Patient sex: M
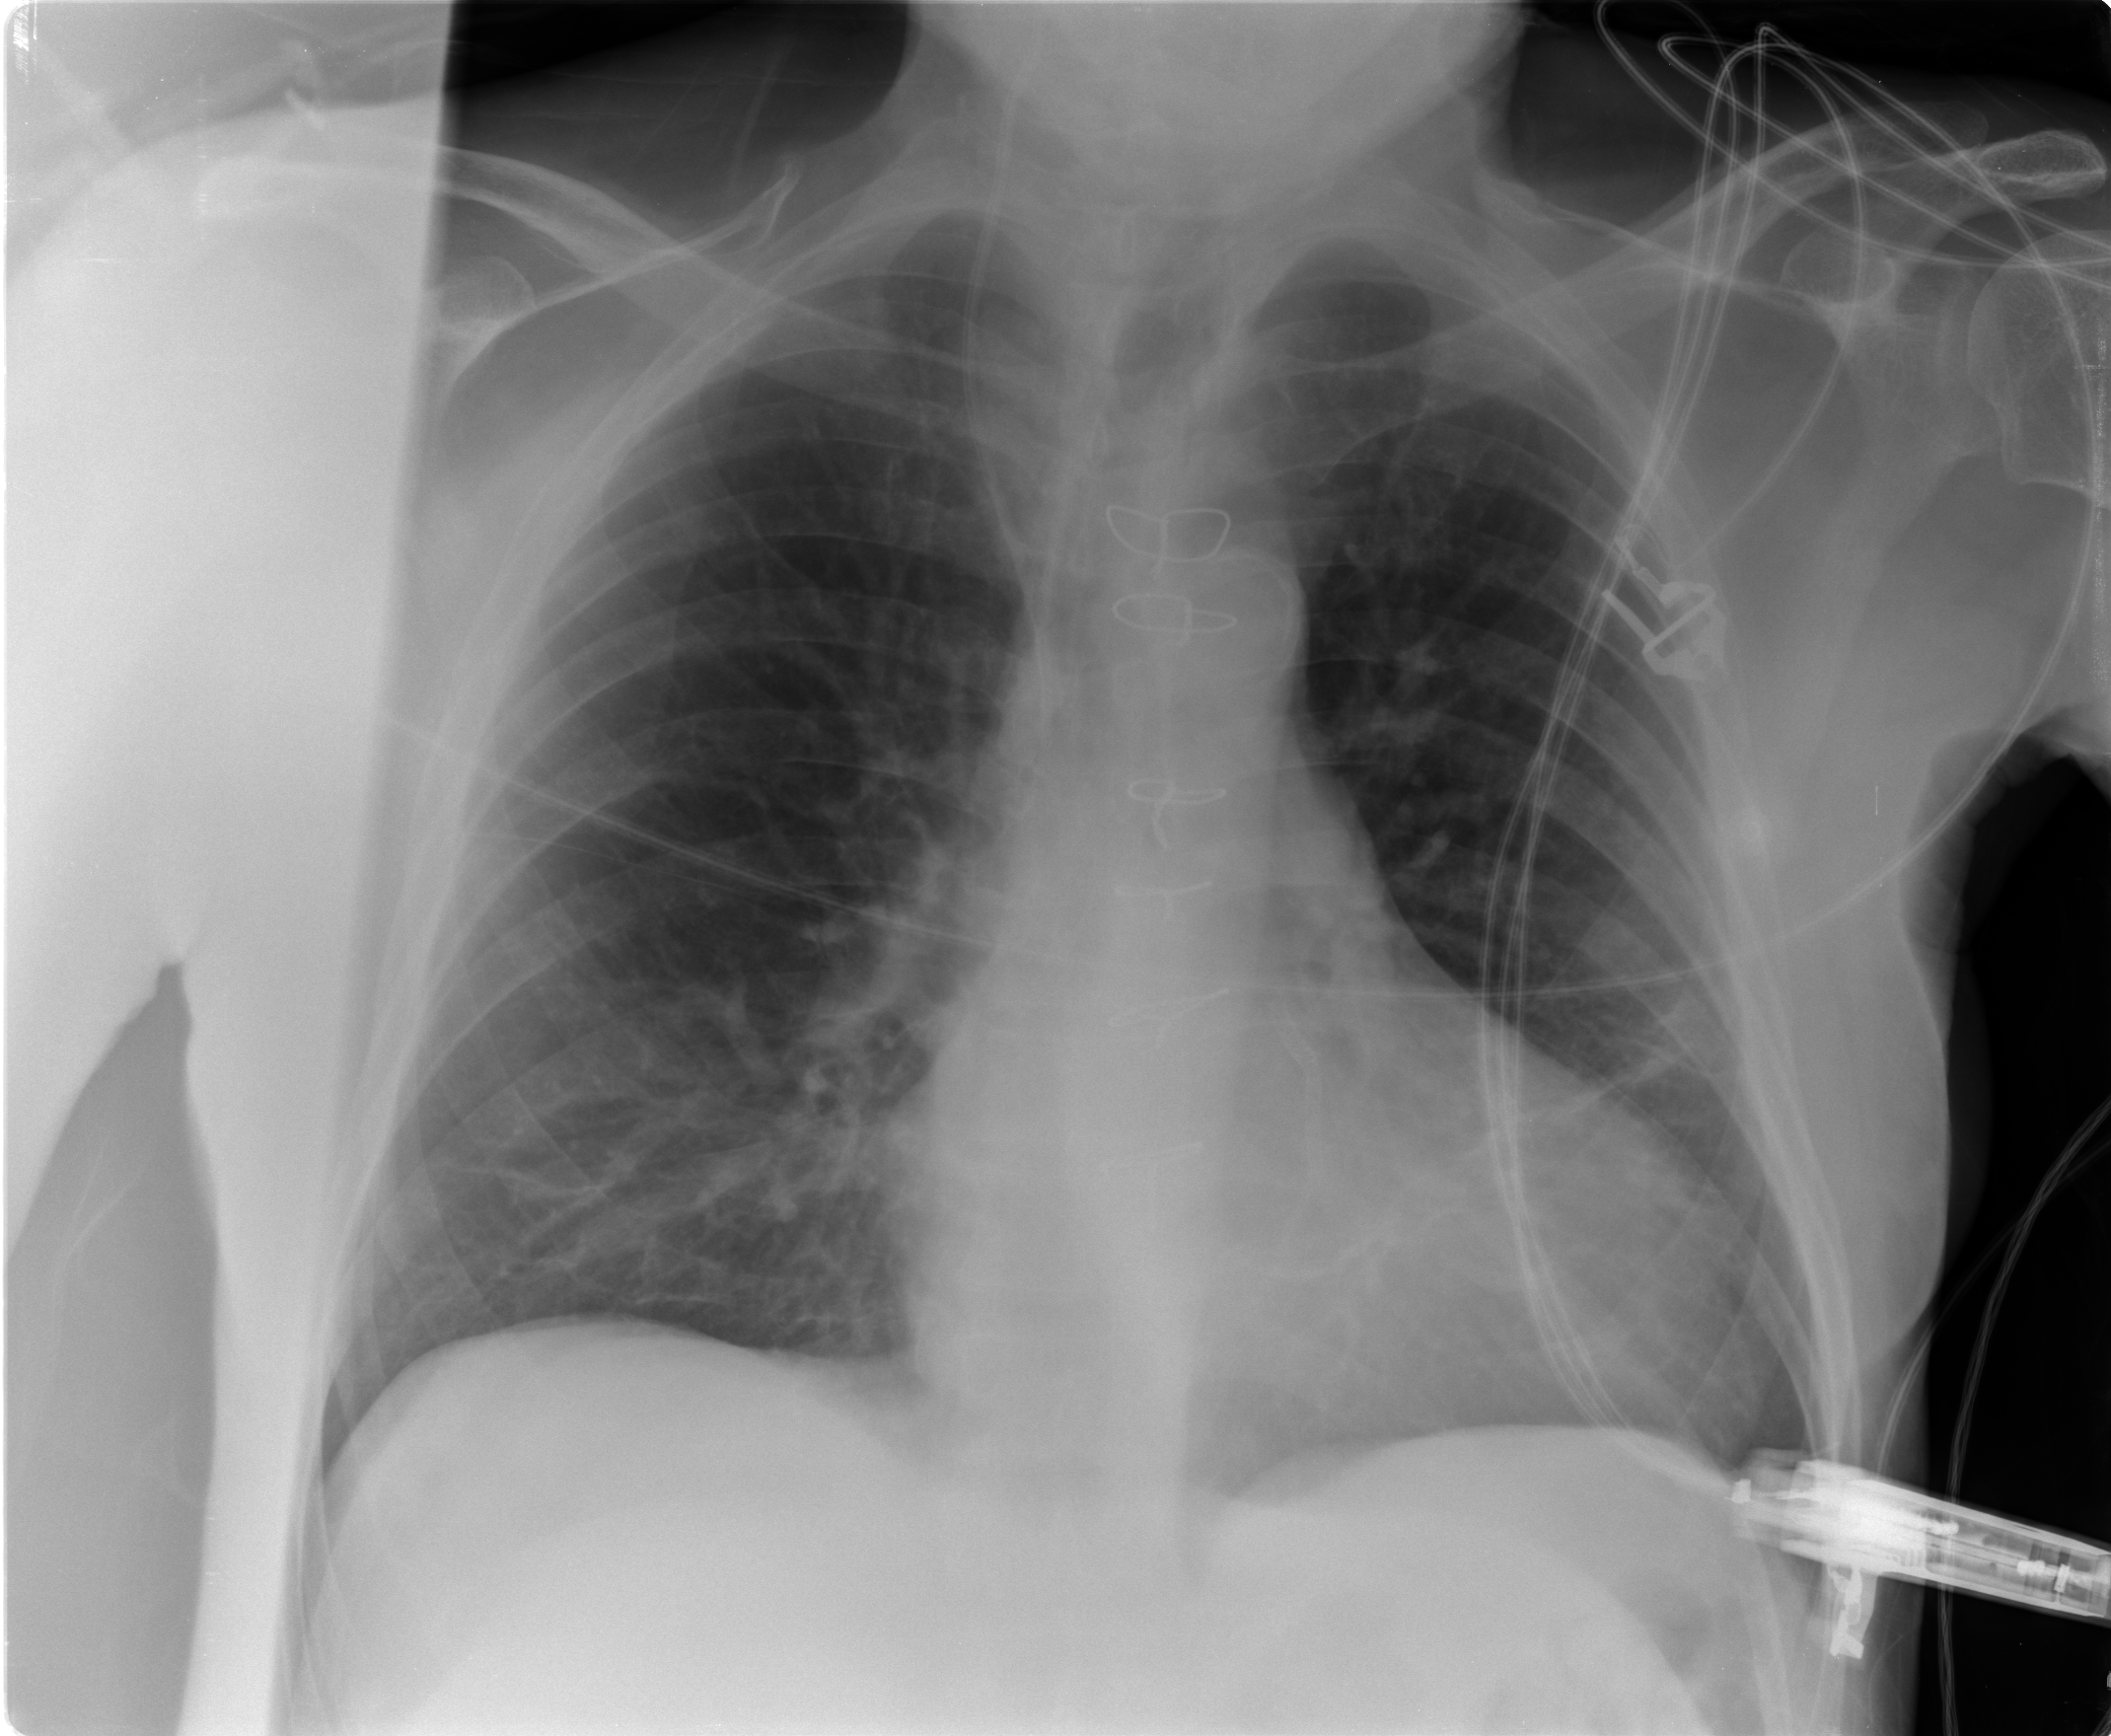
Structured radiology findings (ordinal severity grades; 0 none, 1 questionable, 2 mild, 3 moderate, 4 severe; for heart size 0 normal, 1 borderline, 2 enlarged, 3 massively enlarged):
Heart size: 1
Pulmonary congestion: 0
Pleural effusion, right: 0
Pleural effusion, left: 0
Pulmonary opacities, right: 0
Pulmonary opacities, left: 0
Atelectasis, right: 2
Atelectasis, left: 1